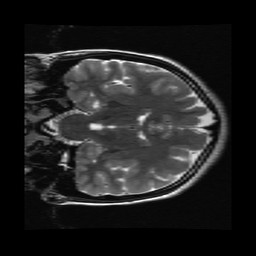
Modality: T2w
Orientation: coronal
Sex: female
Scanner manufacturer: ge
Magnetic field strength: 3 T
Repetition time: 5 s
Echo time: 0.1017 s